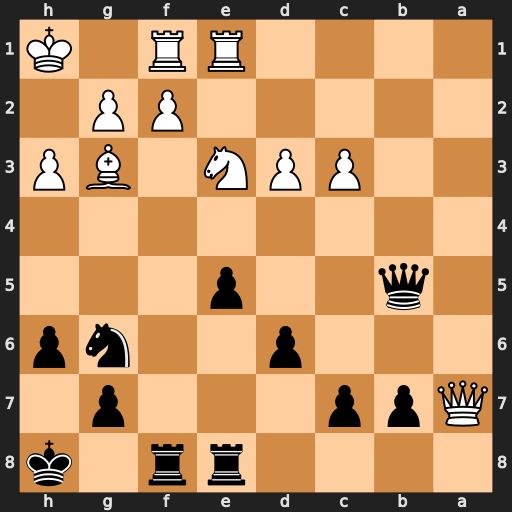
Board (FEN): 4rr1k/Qpp3p1/3p2np/1q2p3/8/2PPN1BP/5PP1/4RR1K
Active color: b
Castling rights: -
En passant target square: -
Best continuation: Ra8 Qxa8 Rxa8